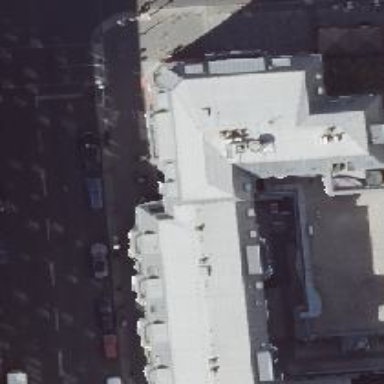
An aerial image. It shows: Furniture shop.